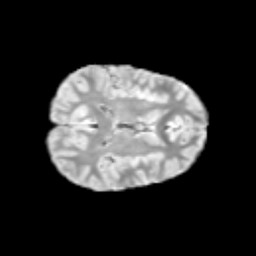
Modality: T2w
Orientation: axial
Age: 9
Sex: female
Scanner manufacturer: siemens
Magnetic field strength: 3 T
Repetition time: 3.8 s
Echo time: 0.07 s